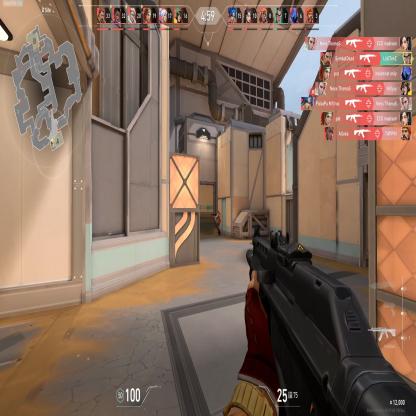
Label: enemy